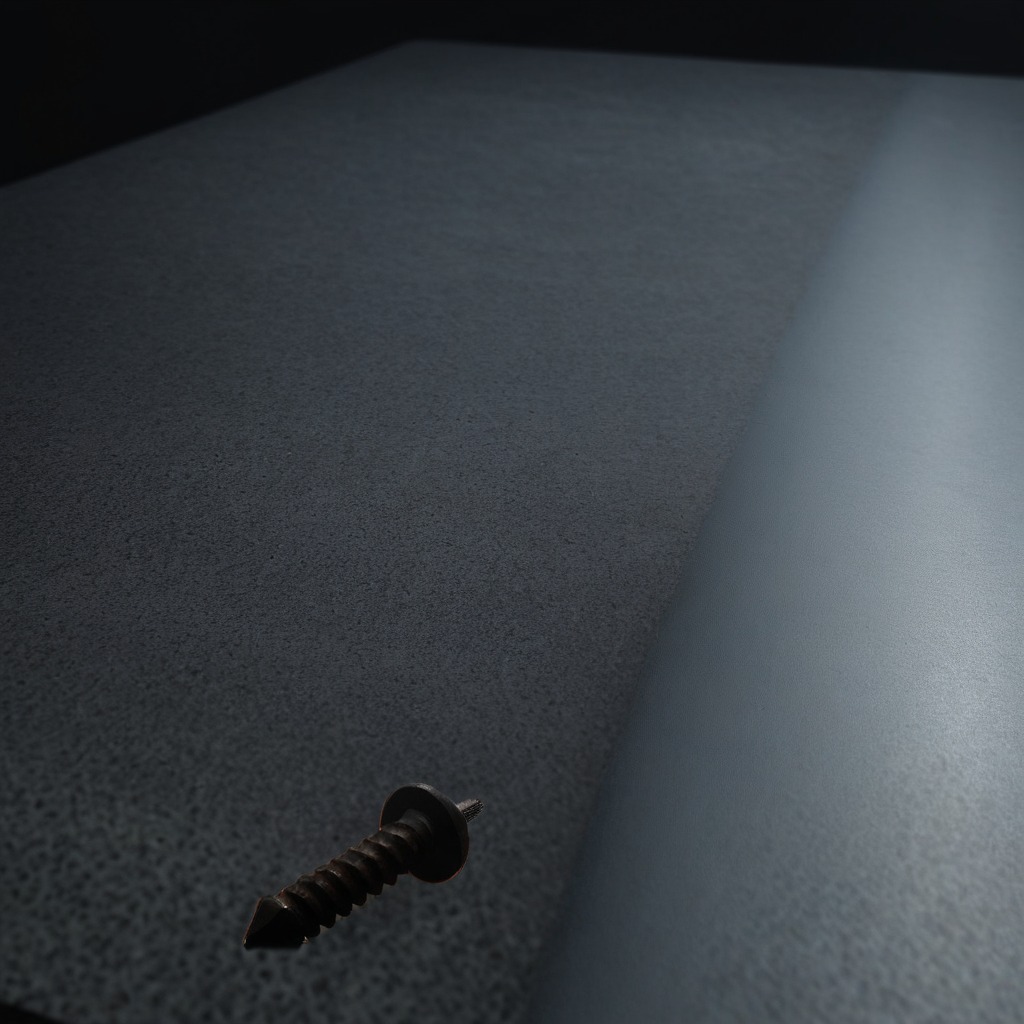
A metal screw lies on a clean granite table inside a workshop at night dim ambient light soft shadows worn but